Interaction volume radius: 5 \u00c5
Interaction volume height: 10 \u00c5
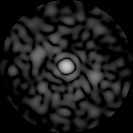
Disorder parameter: 0.7925